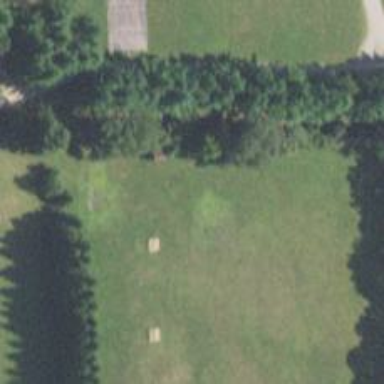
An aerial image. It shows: Archery pitch used for leisure and sports.